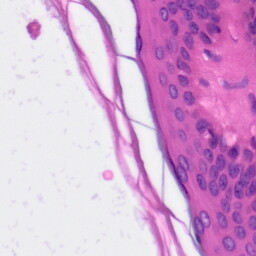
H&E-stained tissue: Skin